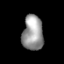
Tissue: prostate
Cell type: Myeloid cells
Senescence score: 0.3142
Nuclear area (px): 713
Mean DAPI intensity: 152.196